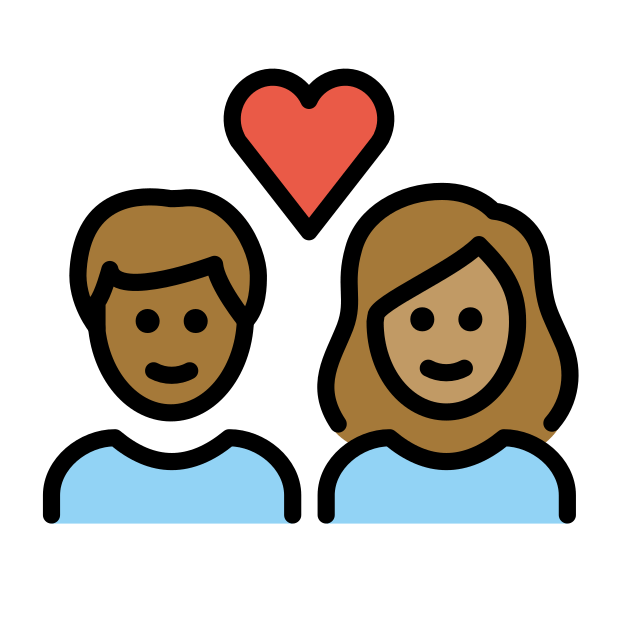
couple with heart: person, person, medium-dark skin tone, medium skin tone